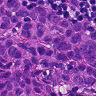
Metastatic tissue present: yes